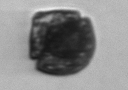
Label: Scrippsiella